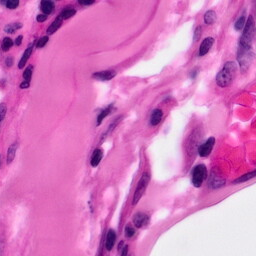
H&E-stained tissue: Pancreatic